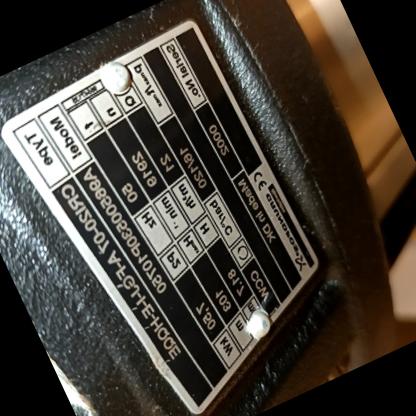
Klasa: tabliczka-znamionowa